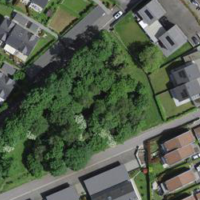
EUNIS habitat code: 24
Species observed at this site:
Ilex aquifolium